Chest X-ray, PA view. Patient: 58 years old, sex M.
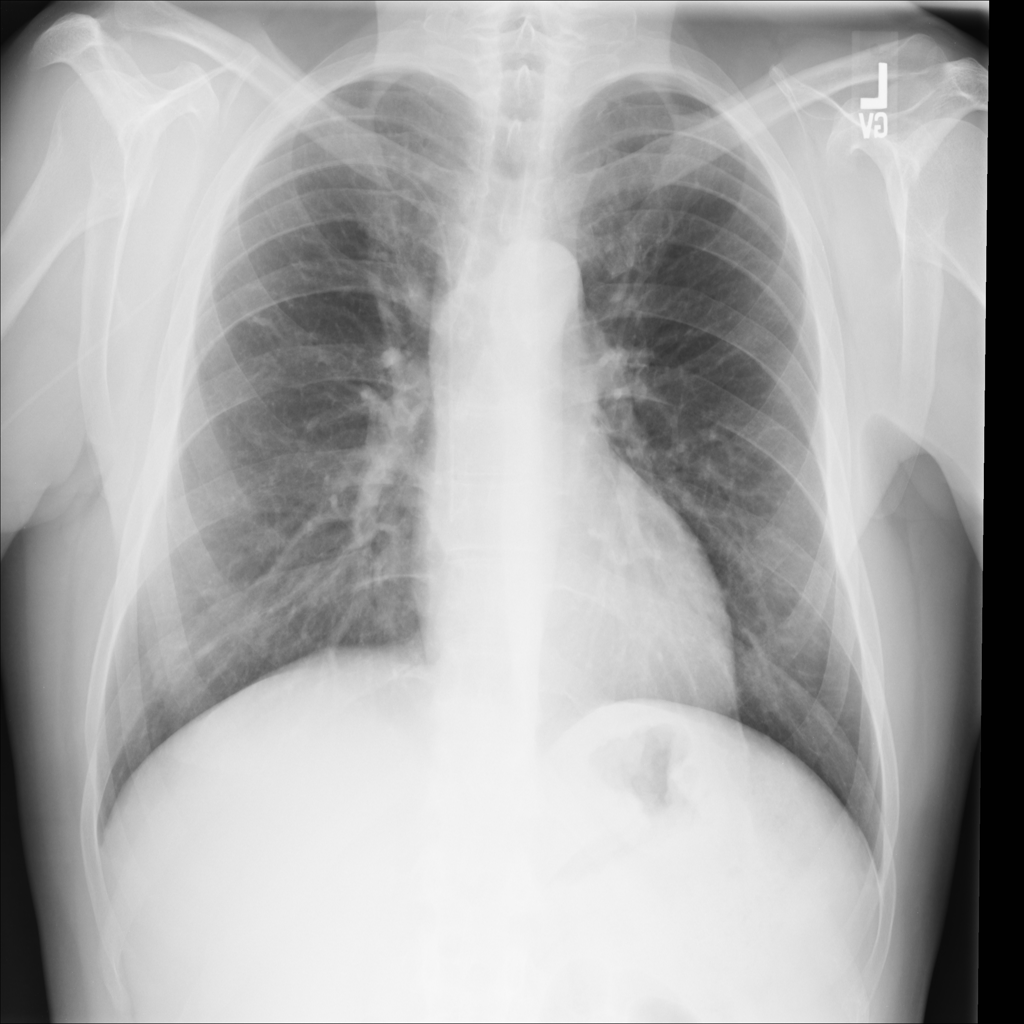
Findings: No Finding